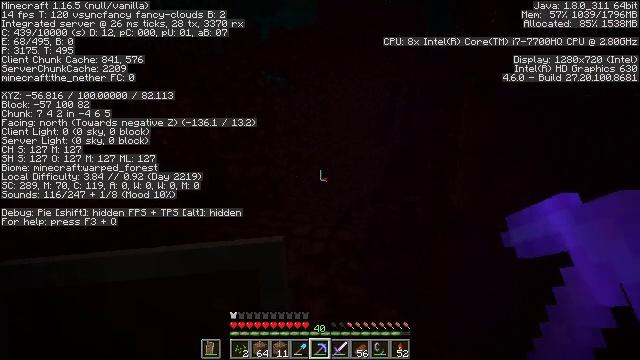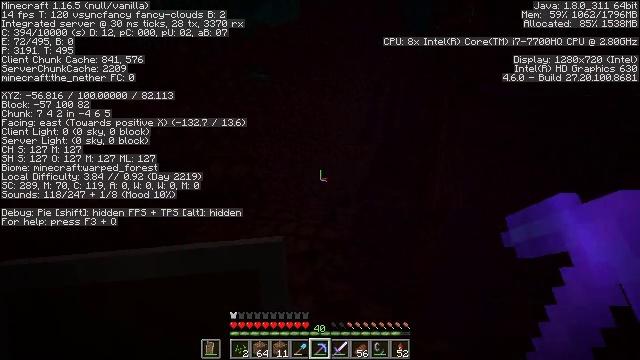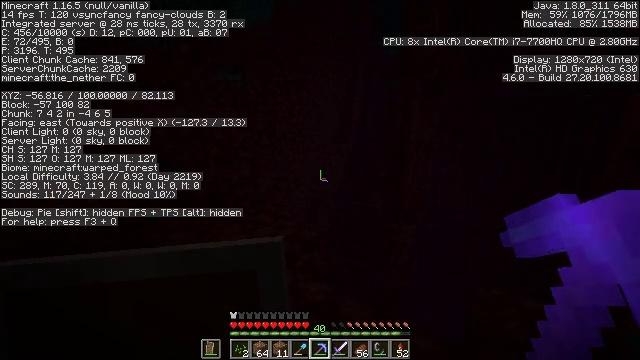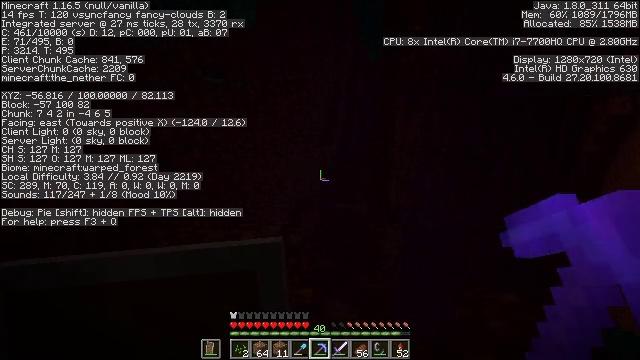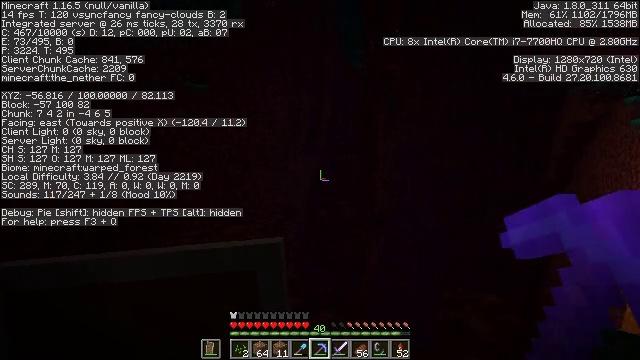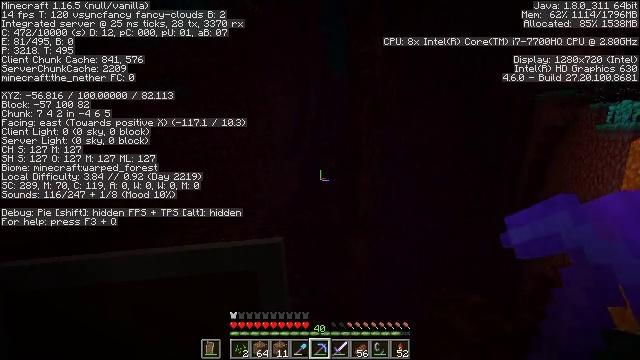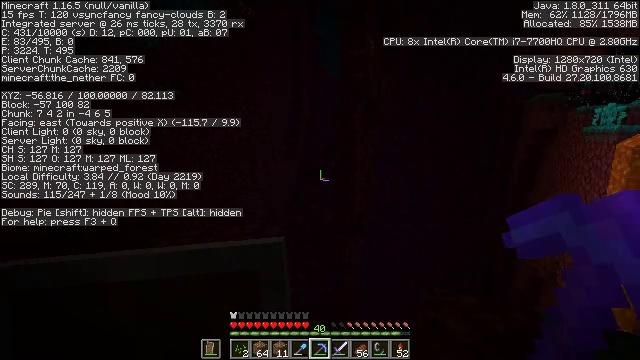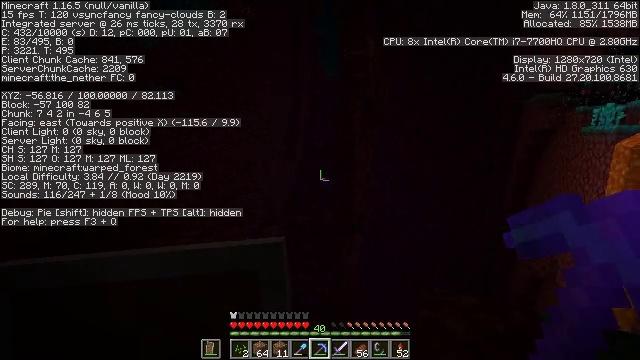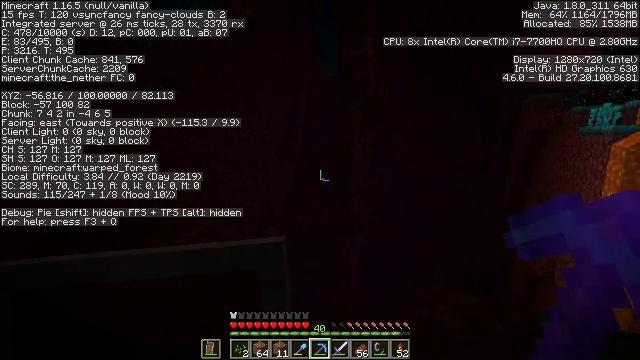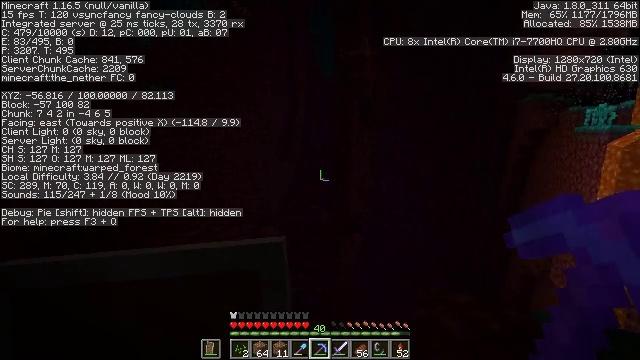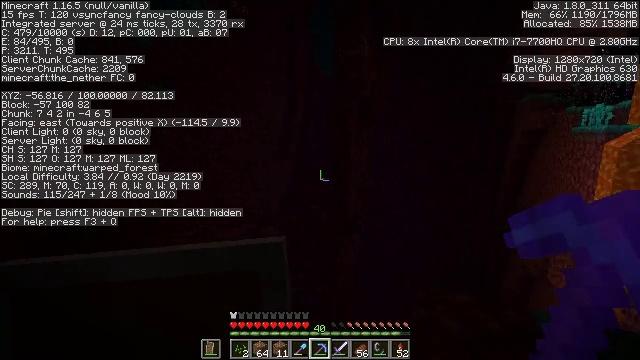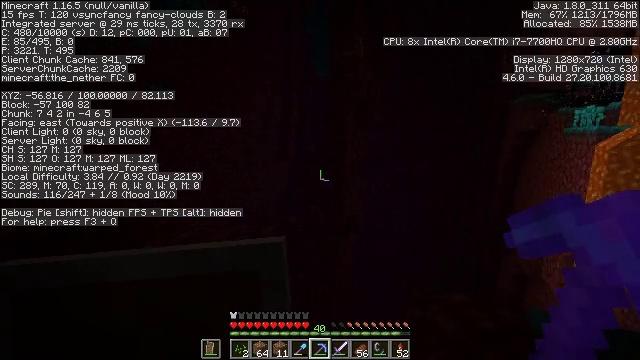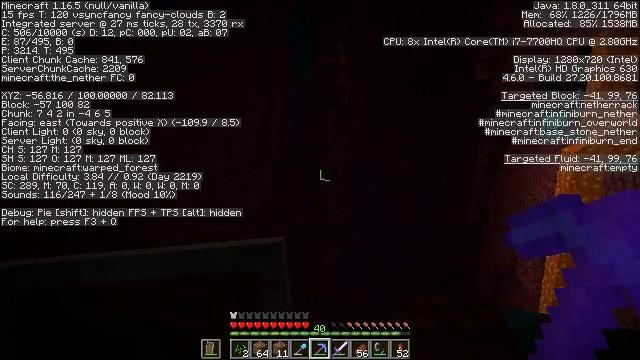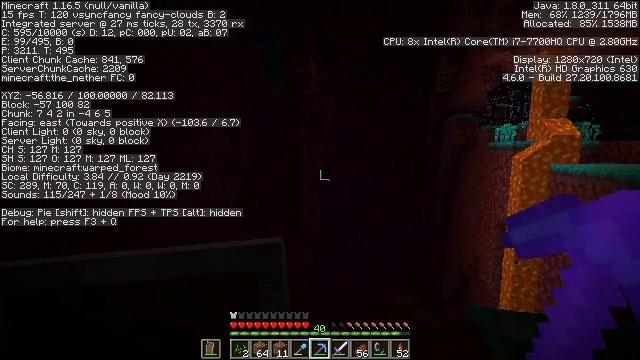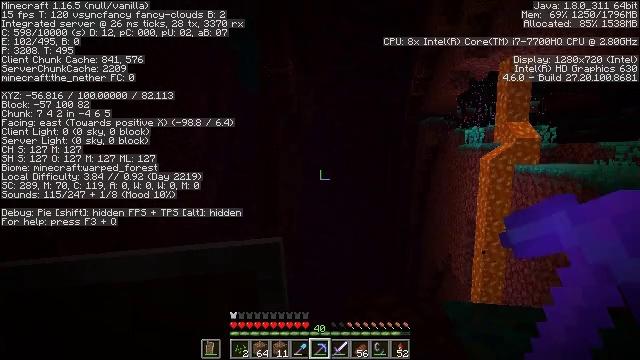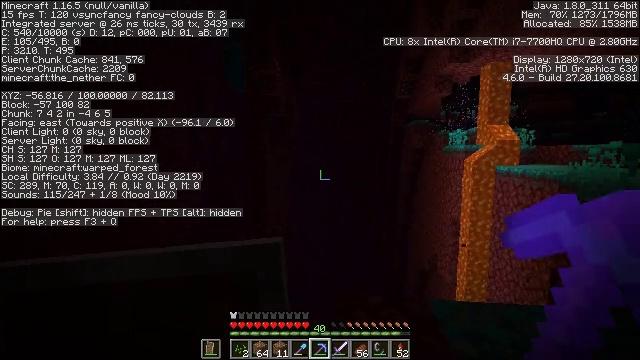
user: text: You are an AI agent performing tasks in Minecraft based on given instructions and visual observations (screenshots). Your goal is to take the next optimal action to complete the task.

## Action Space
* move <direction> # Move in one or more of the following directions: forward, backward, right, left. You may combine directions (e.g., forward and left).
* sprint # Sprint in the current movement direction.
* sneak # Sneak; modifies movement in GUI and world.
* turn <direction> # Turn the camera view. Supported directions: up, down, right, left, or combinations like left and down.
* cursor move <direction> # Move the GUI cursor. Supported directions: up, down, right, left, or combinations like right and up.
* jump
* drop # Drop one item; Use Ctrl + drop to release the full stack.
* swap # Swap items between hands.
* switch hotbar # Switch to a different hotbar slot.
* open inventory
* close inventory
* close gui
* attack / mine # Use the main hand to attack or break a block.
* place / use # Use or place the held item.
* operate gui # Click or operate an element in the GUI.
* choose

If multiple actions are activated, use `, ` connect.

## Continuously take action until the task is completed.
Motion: motion action
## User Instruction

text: Gather warped nylium from the ground.
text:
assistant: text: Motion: turn right
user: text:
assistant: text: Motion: turn right
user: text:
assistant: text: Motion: turn right
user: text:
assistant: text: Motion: turn right and up
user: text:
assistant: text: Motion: turn right
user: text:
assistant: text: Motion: turn right
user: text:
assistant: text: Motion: no_op
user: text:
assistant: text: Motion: no_op
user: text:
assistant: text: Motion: no_op
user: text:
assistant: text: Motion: no_op
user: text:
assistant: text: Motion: no_op
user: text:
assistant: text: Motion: turn right and up
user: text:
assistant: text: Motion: turn right and up
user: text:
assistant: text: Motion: turn right
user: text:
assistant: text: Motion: turn right
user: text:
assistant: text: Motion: no_op
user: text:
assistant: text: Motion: no_op
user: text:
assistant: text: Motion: no_op
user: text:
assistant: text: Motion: no_op
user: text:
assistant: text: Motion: no_op
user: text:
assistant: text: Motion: no_op
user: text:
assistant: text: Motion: no_op
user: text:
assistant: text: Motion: no_op
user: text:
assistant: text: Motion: no_op
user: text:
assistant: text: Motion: no_op
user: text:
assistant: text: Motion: no_op
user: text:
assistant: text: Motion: no_op
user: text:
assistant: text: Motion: no_op
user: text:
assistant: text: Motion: no_op
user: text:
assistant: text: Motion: no_op